Question: I have a small application, written on asp .net C#, which takes input from a user in a textbox, there are two buttons - on clicking the first one, i'll populate a second textbox with the culture specific value. I'm trying to set the input value to the culture en-ZA.
Here is my code in cs file,
'''
protected override void InitializeCulture()
{
System.Threading.Thread.CurrentThread.CurrentCulture = new System.Globalization.CultureInfo("en-ZA");
//base.InitializeCulture();
}
protected void btnCulture_Click(object sender, EventArgs e)
{
decimal val = Convert.ToDecimal(txtValue.Text, System.Globalization.CultureInfo.CurrentCulture);
txtConverted.Text = val.ToString("0,0.00");
}
'''
Now, on second button click, i've written a javascript function, which will read the value from the textbox and tries to match it with a regular expression.
A sample input is 12345 is parsed as 12 345.00 and one would hope the regular expression to be something like this --> ^<URL>?$ but this does not work. On debugging, the value is read from the textbox as 12-345.00 but, '-' is not exactly a hyphen. I searched online and found some references to ' ' which is hexadecimal white space, but i don't find any way to handle this in the regex. Here is the javascript function:
'''
function regexTest() {
var exp = new RegExp("^[+-]?[\d\ ]*\.?\d*([][+-]?\d+)?$");
var price = document.getElementById("txtConverted").value;
if (price.match(exp)) {
alert("pass");
return true;
}
else {
alert("fail");
return false;
}
}
'''
Edit: for additional understanding, i was getting a character like this -

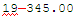
Answer: You can just add '\xao' (non-breaking space) to the character class, i.e. '[\\d\\xao]'.
It is a hexadecimal escape sequence representing the character at decimal unicode code point 160.